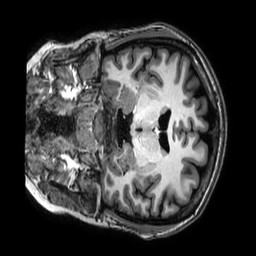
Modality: T1w
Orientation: coronal
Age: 26
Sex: female
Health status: healthy
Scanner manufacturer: philips
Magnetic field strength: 3 T
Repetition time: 0.009 s
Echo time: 0.003996 s